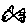
Label: fish